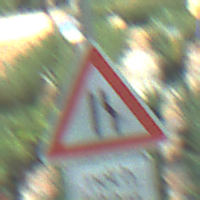
Verkehrszeichen: EinseitigVerengteFahrbahnRechts
Zusatzzeichen unten: LaengeEinerStrecke3
Umgebung: Roofed, Special
Tageszeit: MorningAfternoon
Wetter: PartlyCloudy
Licht: Natural
Jahreszeit: NotSpecified
Kontrast: MediumContrast